Question: I have a program ready that acts as a client and another that acts as a server.
I want to be able to send a message to the server, and the server will then forward the message to another client that is also connected to the server.
So the the server is supposed to forward the message to the other client.
How would i be able to do that, and what do I need to read up on?
This is what i got now.
Server.java
'''
package server;
import java.net.*;
import java.io.*;
import javax.swing.*;
public class Server{
public static void run() {
ServerSocket serverSocket = null;
Socket socket = null;
try{
while(true){
serverSocket = new ServerSocket(5555);
socket = serverSocket.accept();
InputStreamReader streamReader = new InputStreamReader(socket.getInputStream());
BufferedReader bufferedReader = new BufferedReader(streamReader);
String message = bufferedReader.readLine();
System.out.println(message);
if(message != null){
PrintStream printStream = new PrintStream(socket.getOutputStream());
printStream.println("Message receivd!");
}
streamReader.close();
socket.close();
serverSocket.close();
bufferedReader.close();
}
}catch(Exception e){}
// try{
//
// }catch(Exception e){}
}
public static void main(String[]args){
Server s = new Server();
s.run();
}
'''
}
And then I also got TCPClient.java
'''
package client;
import java.net.*;
import java.io.*;
public class TCPClient {
private String serverIP = "localhost";
private int serverPort = 1111;
private int count = 0;
private Thread thread;
public TCPClient() {
this.thread = new Thread(new ConnectAndListenToServer());
// thread.start();
}
public void sendMessage(int count){
this.count = count;
this.thread = new Thread(new ConnectAndListenToServer());
thread.start();
}
private class ConnectAndListenToServer implements Runnable {
Socket socket = null;
public void run() {
BufferedReader bufferedReader = null;
InputStreamReader streamReader = null;
try {
socket = new Socket(serverIP,serverPort);
PrintStream printStream = new PrintStream(socket.getOutputStream());
printStream.println(count);
streamReader = new InputStreamReader(socket.getInputStream());
bufferedReader = new BufferedReader(streamReader);
String message = bufferedReader.readLine();
if(message != null){
System.out.println(message);
}
}catch(Exception e){}
try{
socket.close();
bufferedReader.close();
streamReader.close();
}catch(Exception ee){}
}
}
'''
}
How would i be able to forward the messeage already received on the server to another client?

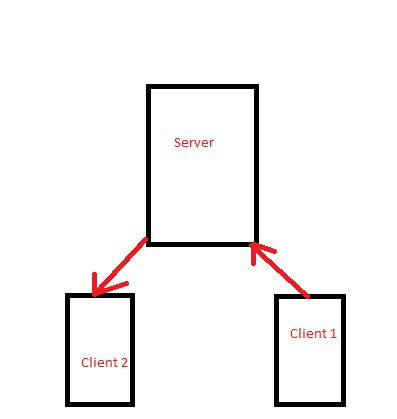
Answer: > How would i be able to forward the messeage already received on the server to another client?
I have already posted some samples in the .
Till now you have done well, to complete it please have a look <URL>. I have described it step by step just follow the thread to find other samples as well.
Please let me know if still you have any issue!